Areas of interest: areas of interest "Xinsha Port Services Co., Ltd. Danshui River Wharf"
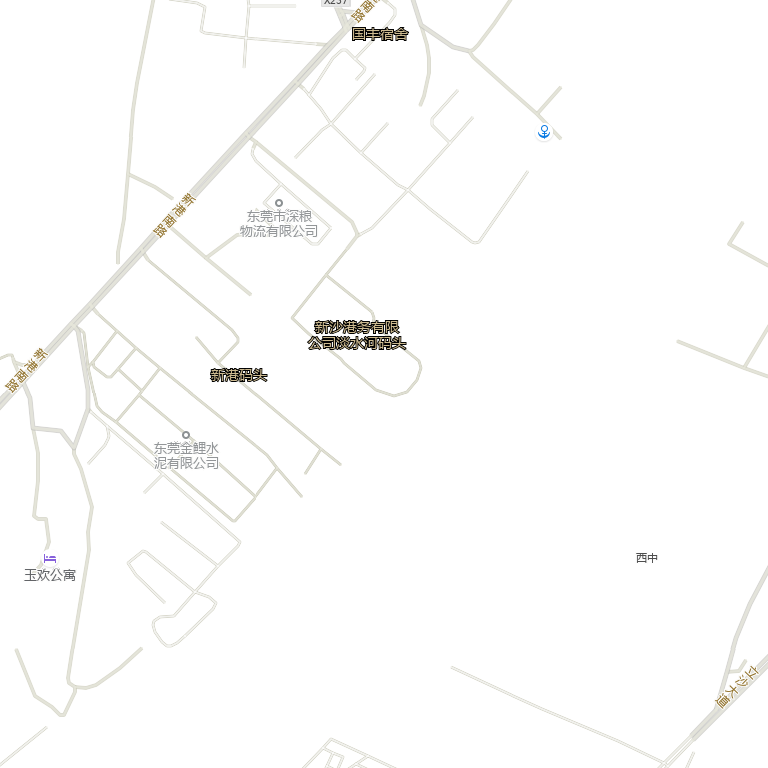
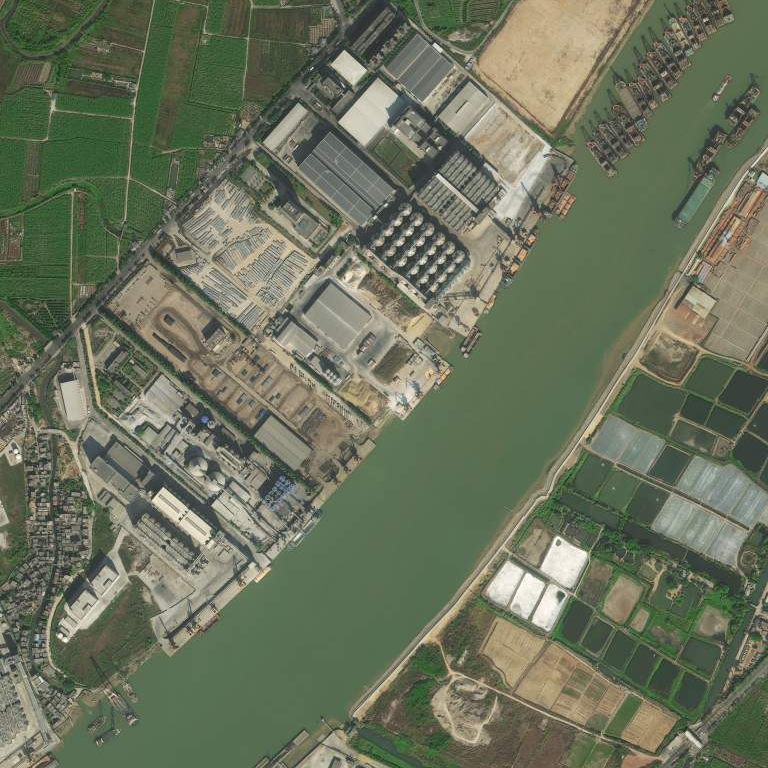